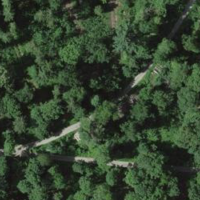
EUNIS habitat code: 41
Species observed at this site:
Galium aparine
Fraxinus excelsior